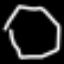
Label: octagon